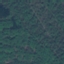
Label: Forest